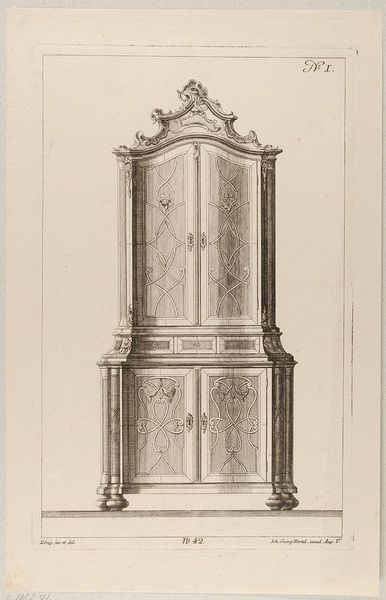
Titel: Ein Schrank
Künstler: Johann Gottlieb König
Standort: Hamburg
Institution: Museum für Kunst und Gewerbe Hamburg
Schlagwörter: geschwungen, holz, zeichnung, muster, rokoko, füße, schrank, türen, grafik, graphik, fotografie, photographie, druckgraphik, druckgrafik, stich, intarsien, verziert, kunstgewerbe, schubladen, kupferstich, kunsthandwerk, möbelstück, schlüsselloch, aufsatz, rocaille, style, reproduktionen, industriedesign, druckerzeugnisse, ornamentstich